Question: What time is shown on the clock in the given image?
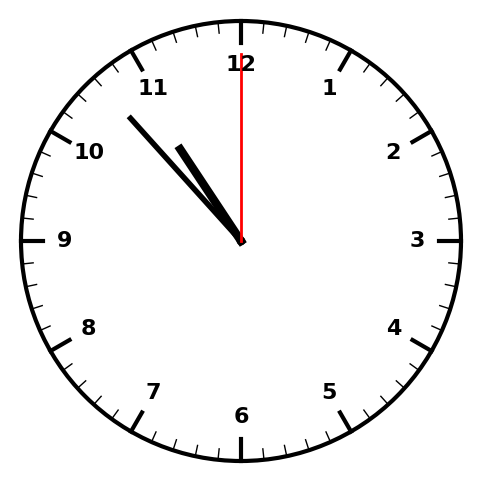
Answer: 10:53:00